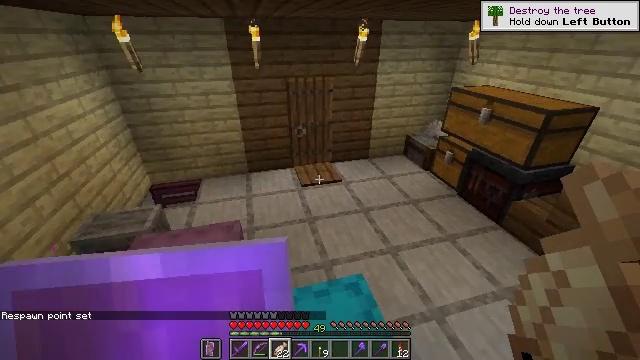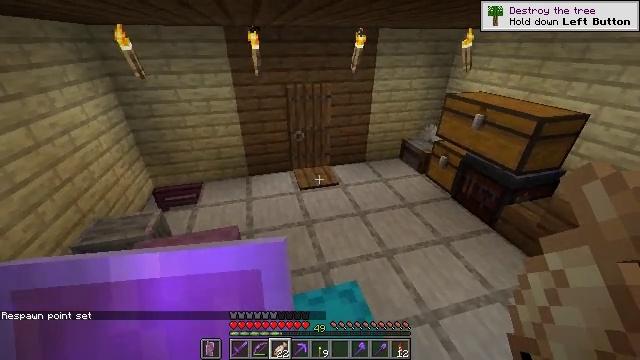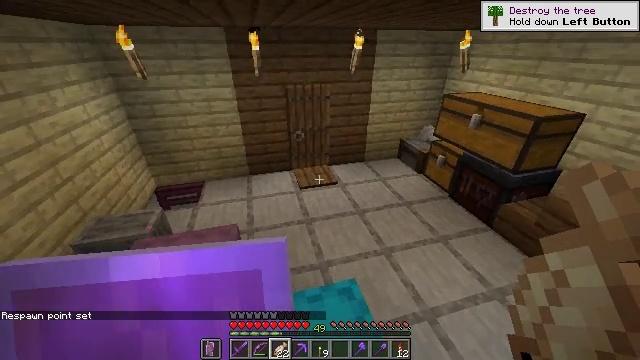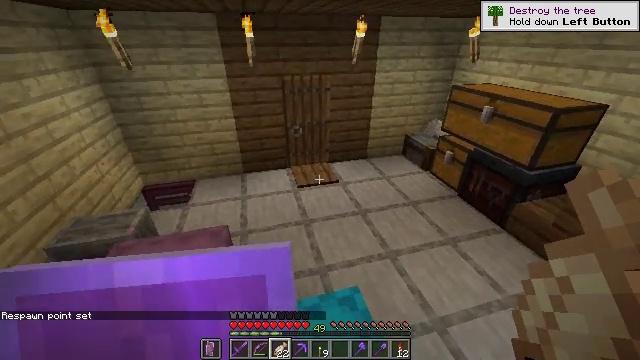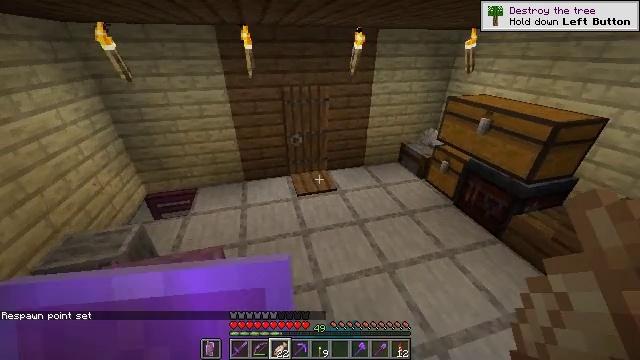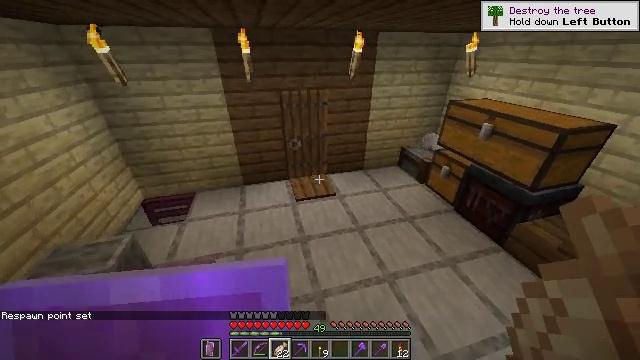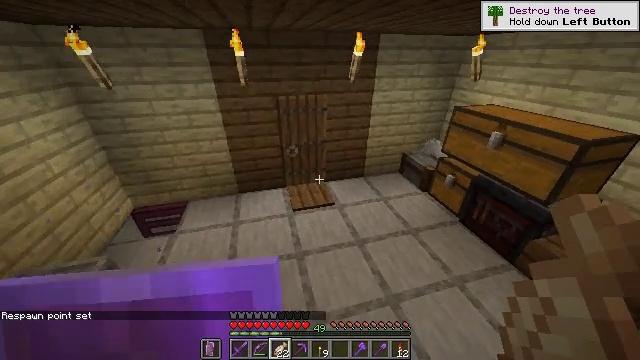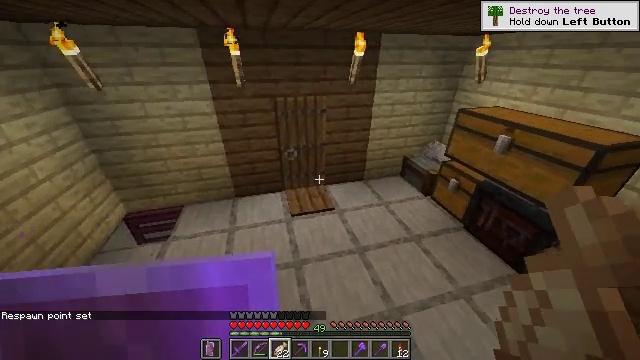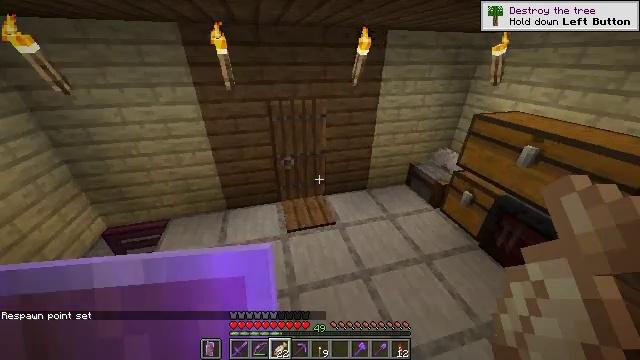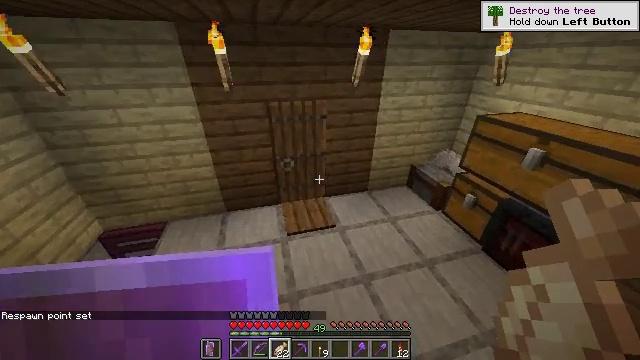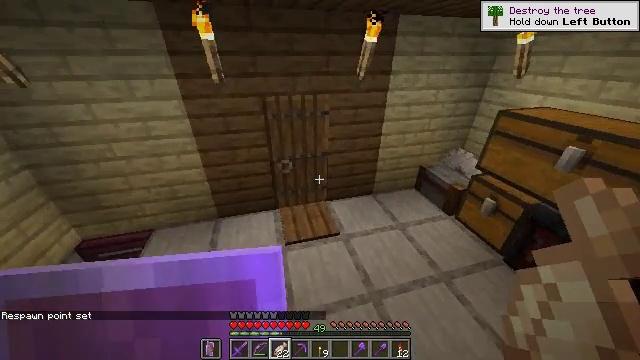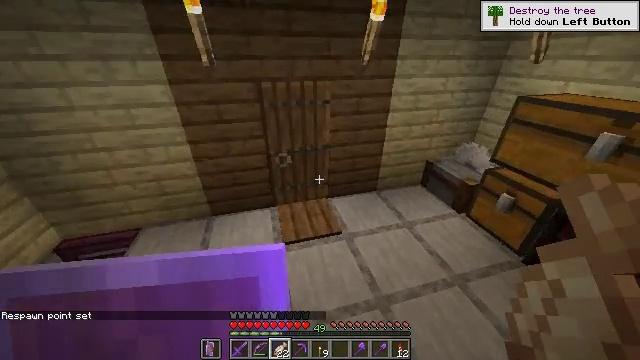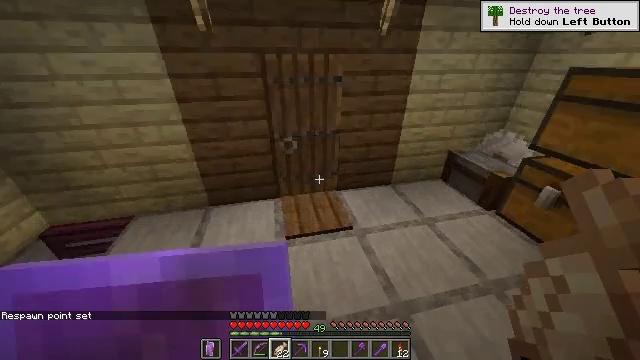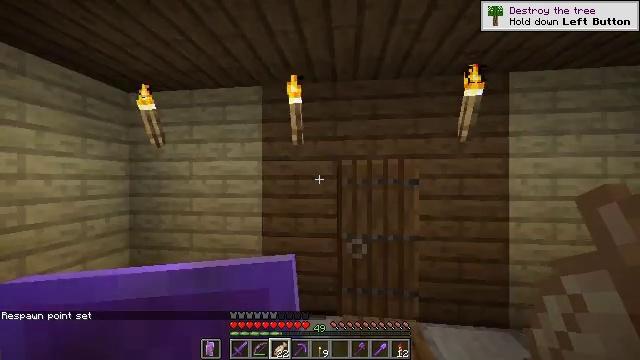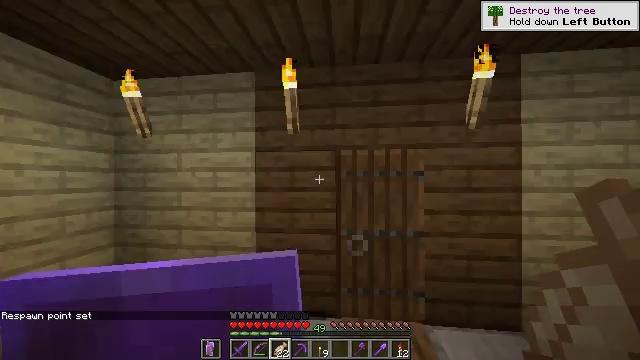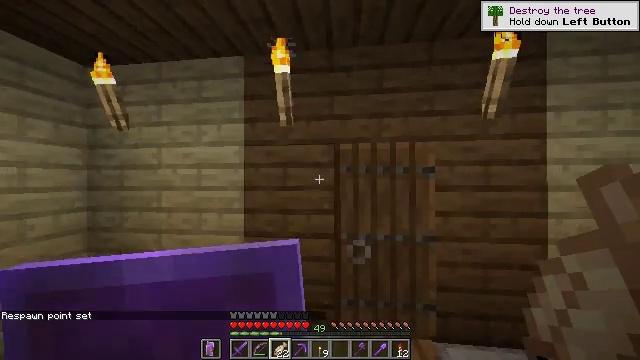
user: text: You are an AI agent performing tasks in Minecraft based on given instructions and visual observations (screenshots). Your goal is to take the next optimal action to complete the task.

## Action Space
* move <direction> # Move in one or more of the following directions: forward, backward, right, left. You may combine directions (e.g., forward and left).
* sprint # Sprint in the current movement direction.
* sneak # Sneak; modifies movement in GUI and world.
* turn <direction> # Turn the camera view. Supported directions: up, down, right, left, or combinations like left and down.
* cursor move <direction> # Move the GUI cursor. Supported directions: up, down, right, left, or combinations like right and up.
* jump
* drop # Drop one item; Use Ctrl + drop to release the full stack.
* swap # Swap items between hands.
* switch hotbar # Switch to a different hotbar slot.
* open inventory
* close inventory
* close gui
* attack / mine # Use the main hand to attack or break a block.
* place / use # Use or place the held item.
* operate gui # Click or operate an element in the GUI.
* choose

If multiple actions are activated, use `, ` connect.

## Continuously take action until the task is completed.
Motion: motion action
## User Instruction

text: Combine honey bottles to make a honey block.
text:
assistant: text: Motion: move forward, sprint
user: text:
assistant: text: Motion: move forward, sprint
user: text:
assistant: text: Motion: move forward, sprint
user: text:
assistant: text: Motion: move forward, sprint
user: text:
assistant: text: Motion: move forward, sprint
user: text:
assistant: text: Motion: move forward, sprint
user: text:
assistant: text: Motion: move forward, sprint
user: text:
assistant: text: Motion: move forward, sprint
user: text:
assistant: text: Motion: move forward, sprint
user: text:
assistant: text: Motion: move forward, sprint
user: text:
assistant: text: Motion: move forward, sprint
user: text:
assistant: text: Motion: move forward, sprint, turn left
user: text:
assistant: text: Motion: move forward, sprint, turn left and up
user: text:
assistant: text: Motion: move forward, sprint
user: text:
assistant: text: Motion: move forward, sprint
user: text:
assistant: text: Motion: move forward, sprint
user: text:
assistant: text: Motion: move forward, sprint
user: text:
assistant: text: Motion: move forward
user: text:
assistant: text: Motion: no_op
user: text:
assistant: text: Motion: no_op
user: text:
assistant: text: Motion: no_op
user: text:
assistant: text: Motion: move forward
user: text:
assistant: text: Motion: move forward, turn right
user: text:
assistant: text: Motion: move forward, turn right
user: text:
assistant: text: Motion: move forward and move right, turn right
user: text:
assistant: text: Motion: move forward and move right
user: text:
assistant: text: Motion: move forward and move right, turn left and down
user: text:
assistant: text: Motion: move forward and move right, turn left and down
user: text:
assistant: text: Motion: move forward, turn left and down
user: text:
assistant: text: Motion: move forward, turn left and down